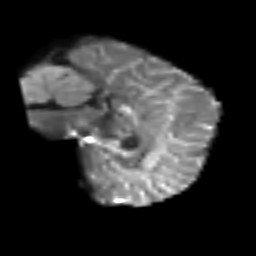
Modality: T2w
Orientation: sagittal
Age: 39
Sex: female
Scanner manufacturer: siemens
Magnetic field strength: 3 T
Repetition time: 6.1 s
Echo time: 0.101 s